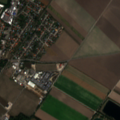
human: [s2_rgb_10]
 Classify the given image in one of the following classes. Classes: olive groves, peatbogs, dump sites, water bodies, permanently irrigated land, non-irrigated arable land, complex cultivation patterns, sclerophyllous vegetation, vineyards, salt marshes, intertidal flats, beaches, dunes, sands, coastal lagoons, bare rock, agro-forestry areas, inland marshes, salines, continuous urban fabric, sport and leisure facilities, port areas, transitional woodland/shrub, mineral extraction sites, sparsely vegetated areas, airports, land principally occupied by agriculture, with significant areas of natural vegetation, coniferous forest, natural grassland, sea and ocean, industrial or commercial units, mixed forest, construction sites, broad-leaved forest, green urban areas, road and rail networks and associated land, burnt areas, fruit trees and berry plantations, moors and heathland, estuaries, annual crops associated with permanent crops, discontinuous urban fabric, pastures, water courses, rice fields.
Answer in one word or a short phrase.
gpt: discontinuous urban fabric, non-irrigated arable land, water bodies